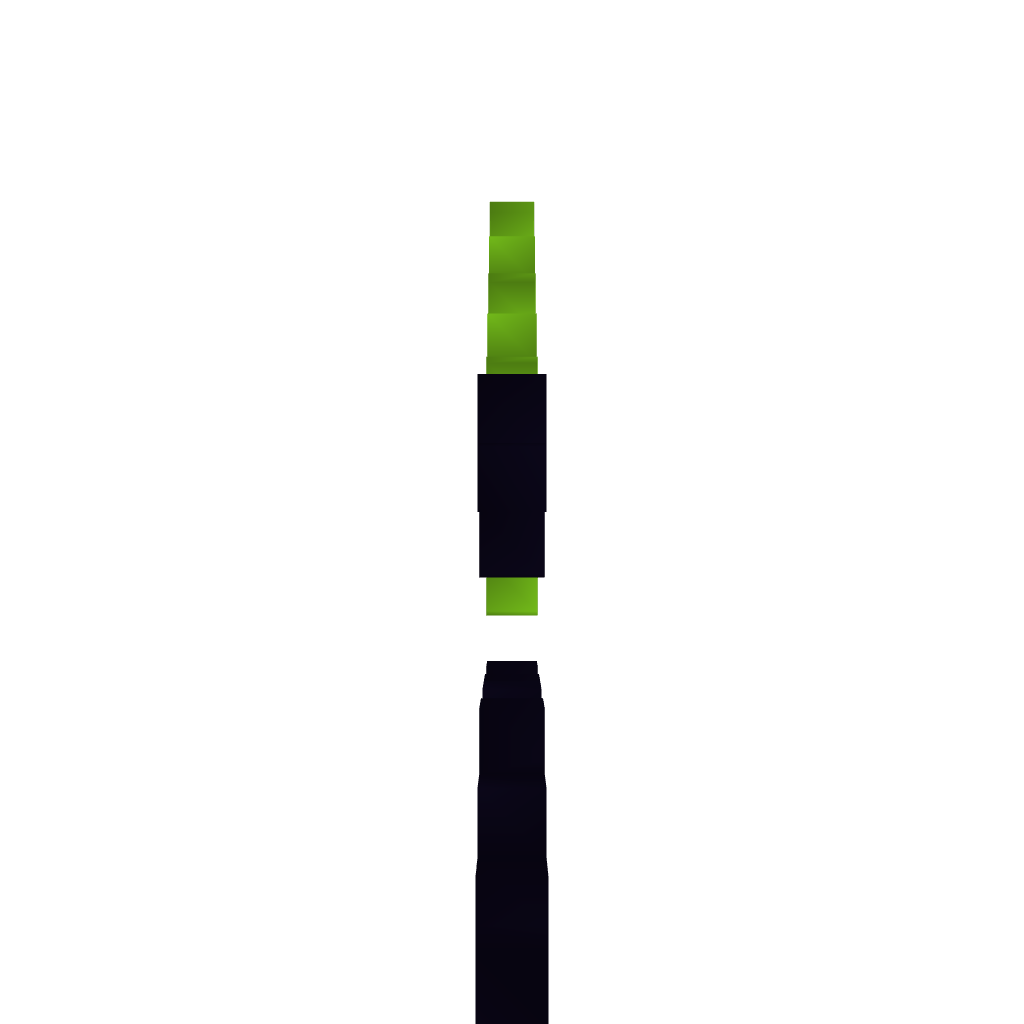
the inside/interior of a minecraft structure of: Emerald Sword